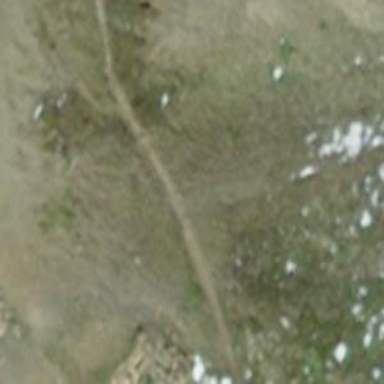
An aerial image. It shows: Rocky path.